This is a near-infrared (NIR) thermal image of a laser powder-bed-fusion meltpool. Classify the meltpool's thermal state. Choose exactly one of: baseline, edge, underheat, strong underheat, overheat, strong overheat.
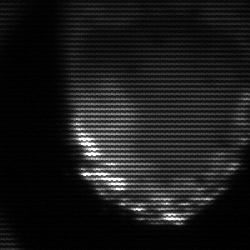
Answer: edge